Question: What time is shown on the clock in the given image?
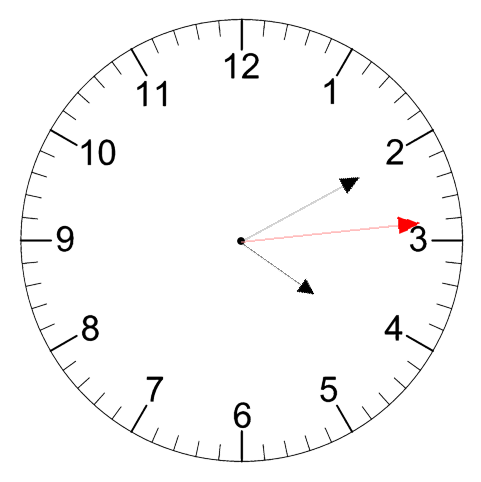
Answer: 04:10:14